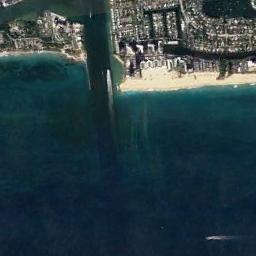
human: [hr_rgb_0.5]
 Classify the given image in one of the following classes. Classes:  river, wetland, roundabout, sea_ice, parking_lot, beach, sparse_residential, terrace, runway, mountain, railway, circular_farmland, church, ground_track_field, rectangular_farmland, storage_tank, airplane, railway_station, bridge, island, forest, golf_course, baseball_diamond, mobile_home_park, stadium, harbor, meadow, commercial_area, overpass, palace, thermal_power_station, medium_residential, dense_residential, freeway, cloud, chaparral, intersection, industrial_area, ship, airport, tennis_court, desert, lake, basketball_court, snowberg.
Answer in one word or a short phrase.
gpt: beach